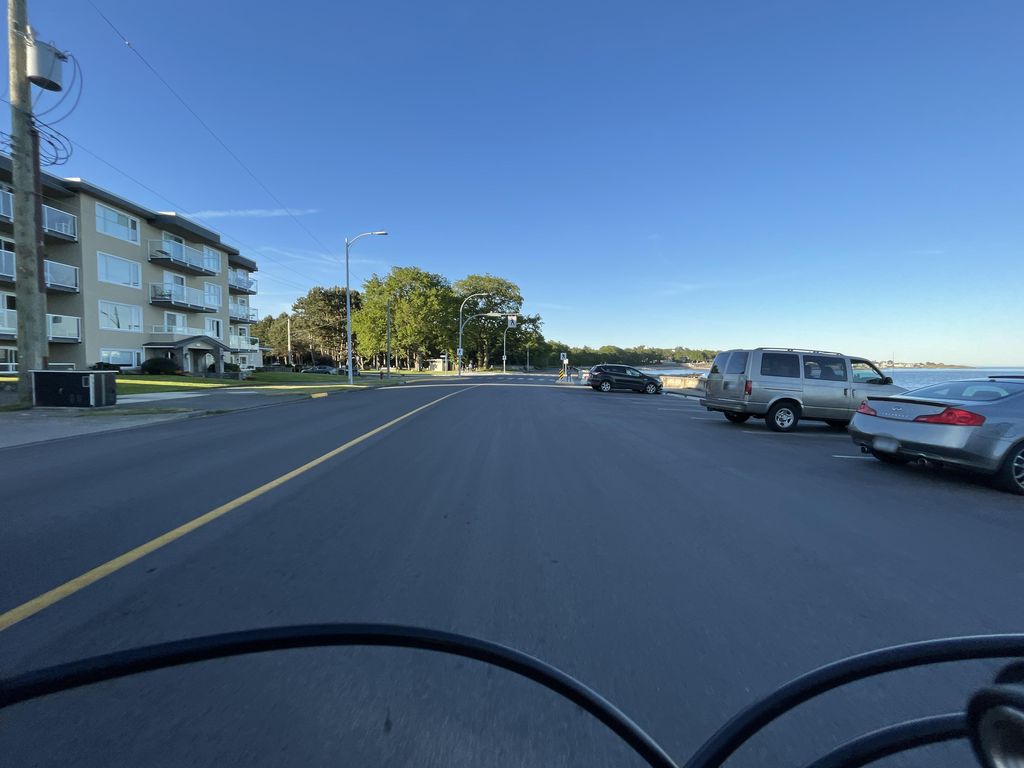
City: victoria